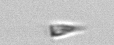
Label: Calciopappus